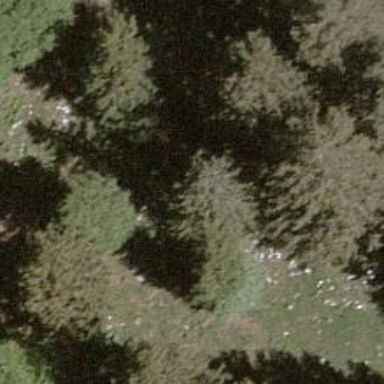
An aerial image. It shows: Single tag "natural: tree."